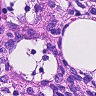
Metastatic tissue present: no